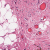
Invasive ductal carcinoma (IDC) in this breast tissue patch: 0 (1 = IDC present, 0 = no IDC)